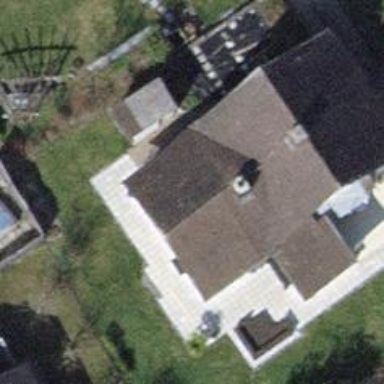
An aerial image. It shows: Detached building with gabled roof.